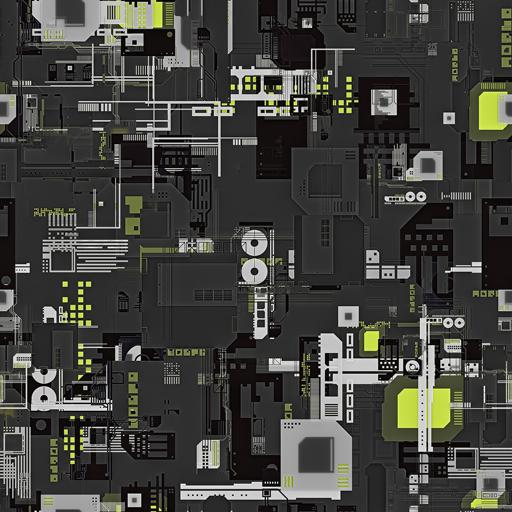
Tags: chip computer fi motherboard sci